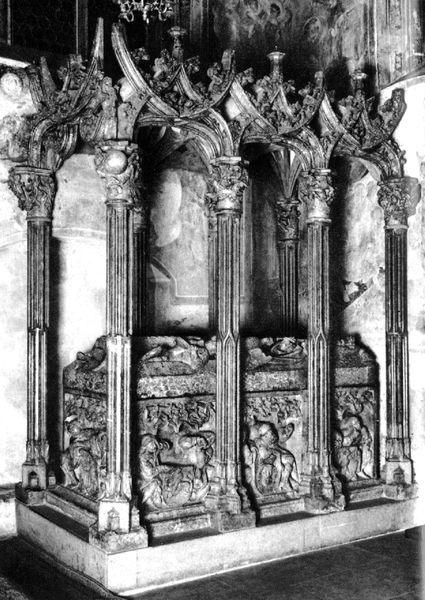
Titel: Krakau, Krönungskathedrale der Hll. Wenzel und Stanislaus
Standort: Krakau (Kraków), Krönungskathedrale (EU - PL)
Schlagwörter: menschen, grau, marmor, schwarz, säulen, weiss, ornament, architektur, sockel, stein, kirche, gotik, skulptur, relief, ecke, fotografie, deckel, schwarzweiß, kunst, gravierung, altar, gotisch, grab, fresken, baldachin, opfer, basis, reliefs, szenen, sakral, grabmal, stin, kannelur, sarkophag, tumba, sprengwerk, hochgrab